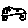
Label: car